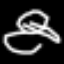
Label: frog